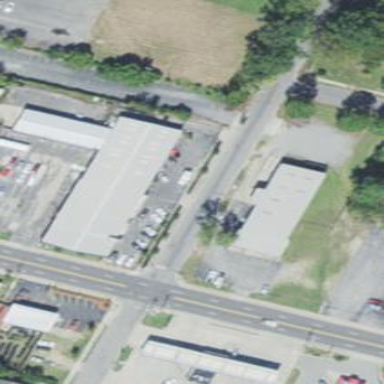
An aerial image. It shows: Commercial building.